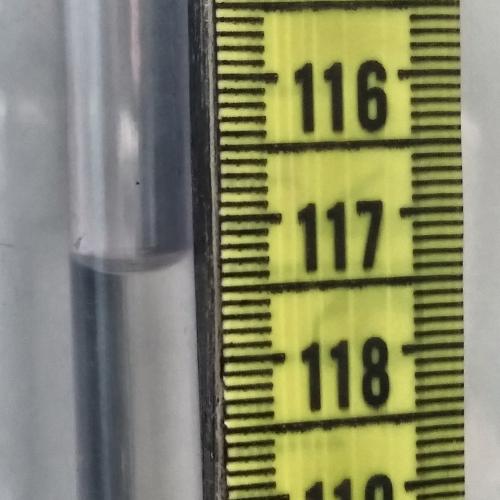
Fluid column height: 117.3 cm